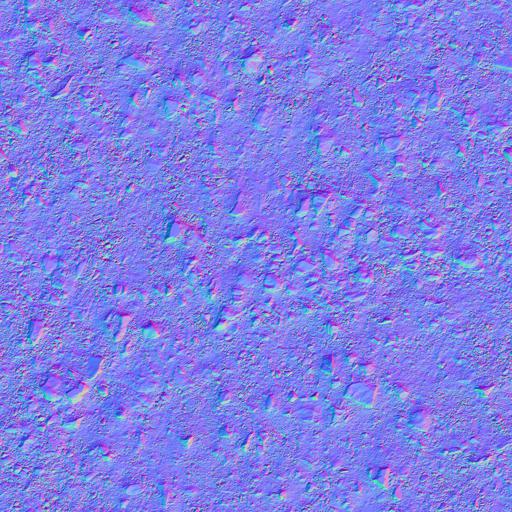
ground pebbles river rock rocks stone